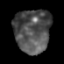
Tissue: prostate
Cell type: T cells
Senescence score: 0.2316
Nuclear area (px): 1546
Mean DAPI intensity: 80.827